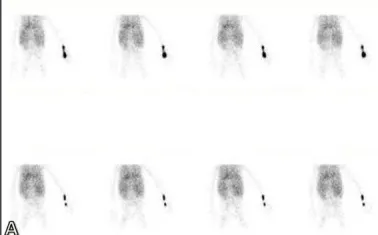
Perfusion.
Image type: radiology (pet)